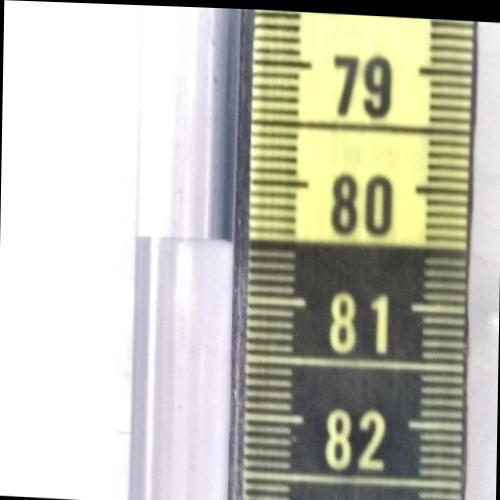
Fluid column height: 80.5 cm